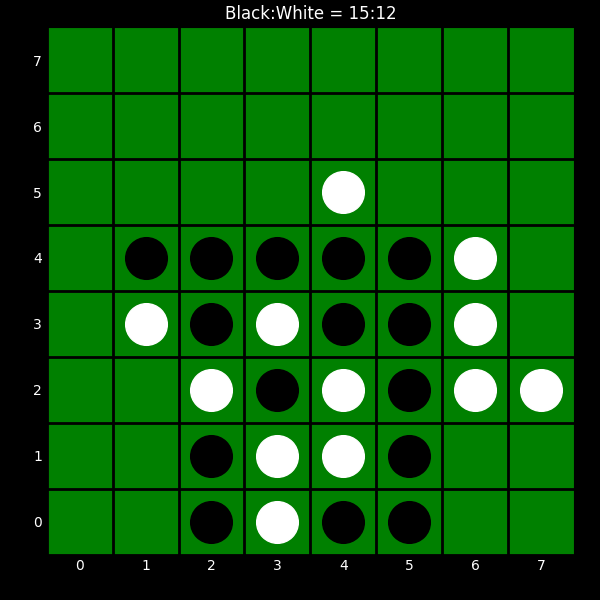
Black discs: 15
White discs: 12